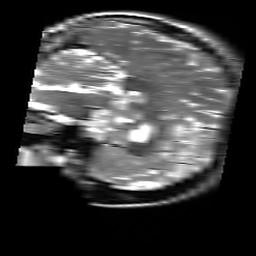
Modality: T2w
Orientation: sagittal
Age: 20
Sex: female
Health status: healthy
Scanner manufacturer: siemens
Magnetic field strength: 3 T
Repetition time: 4.01 s
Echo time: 0.116 s